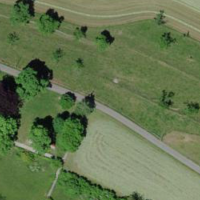
EUNIS habitat code: 25
Species observed at this site:
Linaria vulgaris